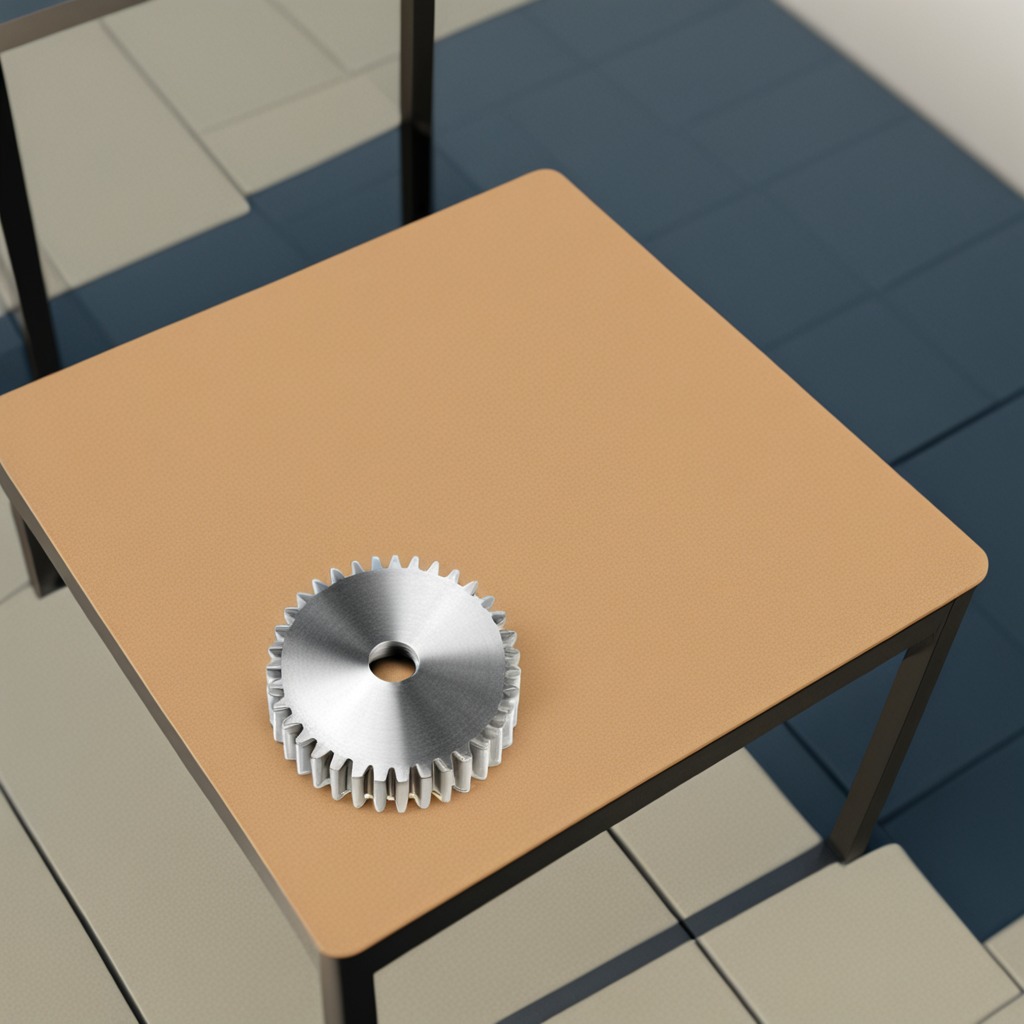
A steel gear with teeth is lying on the textured surface of the utility table.